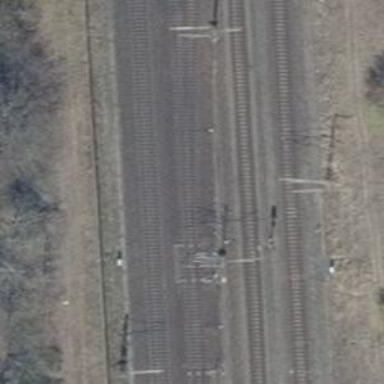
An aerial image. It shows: Railway switch with the turnout side on the right.